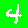
Digit: 4